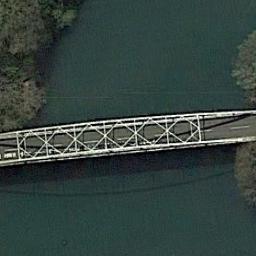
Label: bridge